The plot is a signal-to-image rendering of a rotating shaft's vibration measurement. Diagnose the rotating machine from this image, choosing from: normal, misalignment, unbalance, looseness.
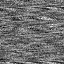
Answer: normal